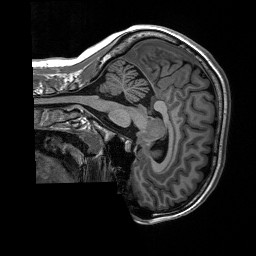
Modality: T1w
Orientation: sagittal
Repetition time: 8 s
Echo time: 0.066 s